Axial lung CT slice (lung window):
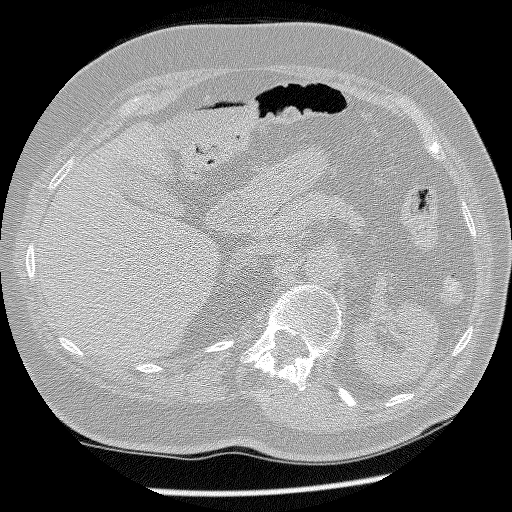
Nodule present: no